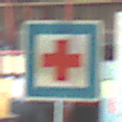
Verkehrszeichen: ErsteHilfe
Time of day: Midday
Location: Indoor (Urban)
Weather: NotSpecified
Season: NotSpecified
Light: Natural